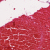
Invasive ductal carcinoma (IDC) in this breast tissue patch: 0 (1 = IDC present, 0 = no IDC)